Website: crate-barrel
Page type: billing-address
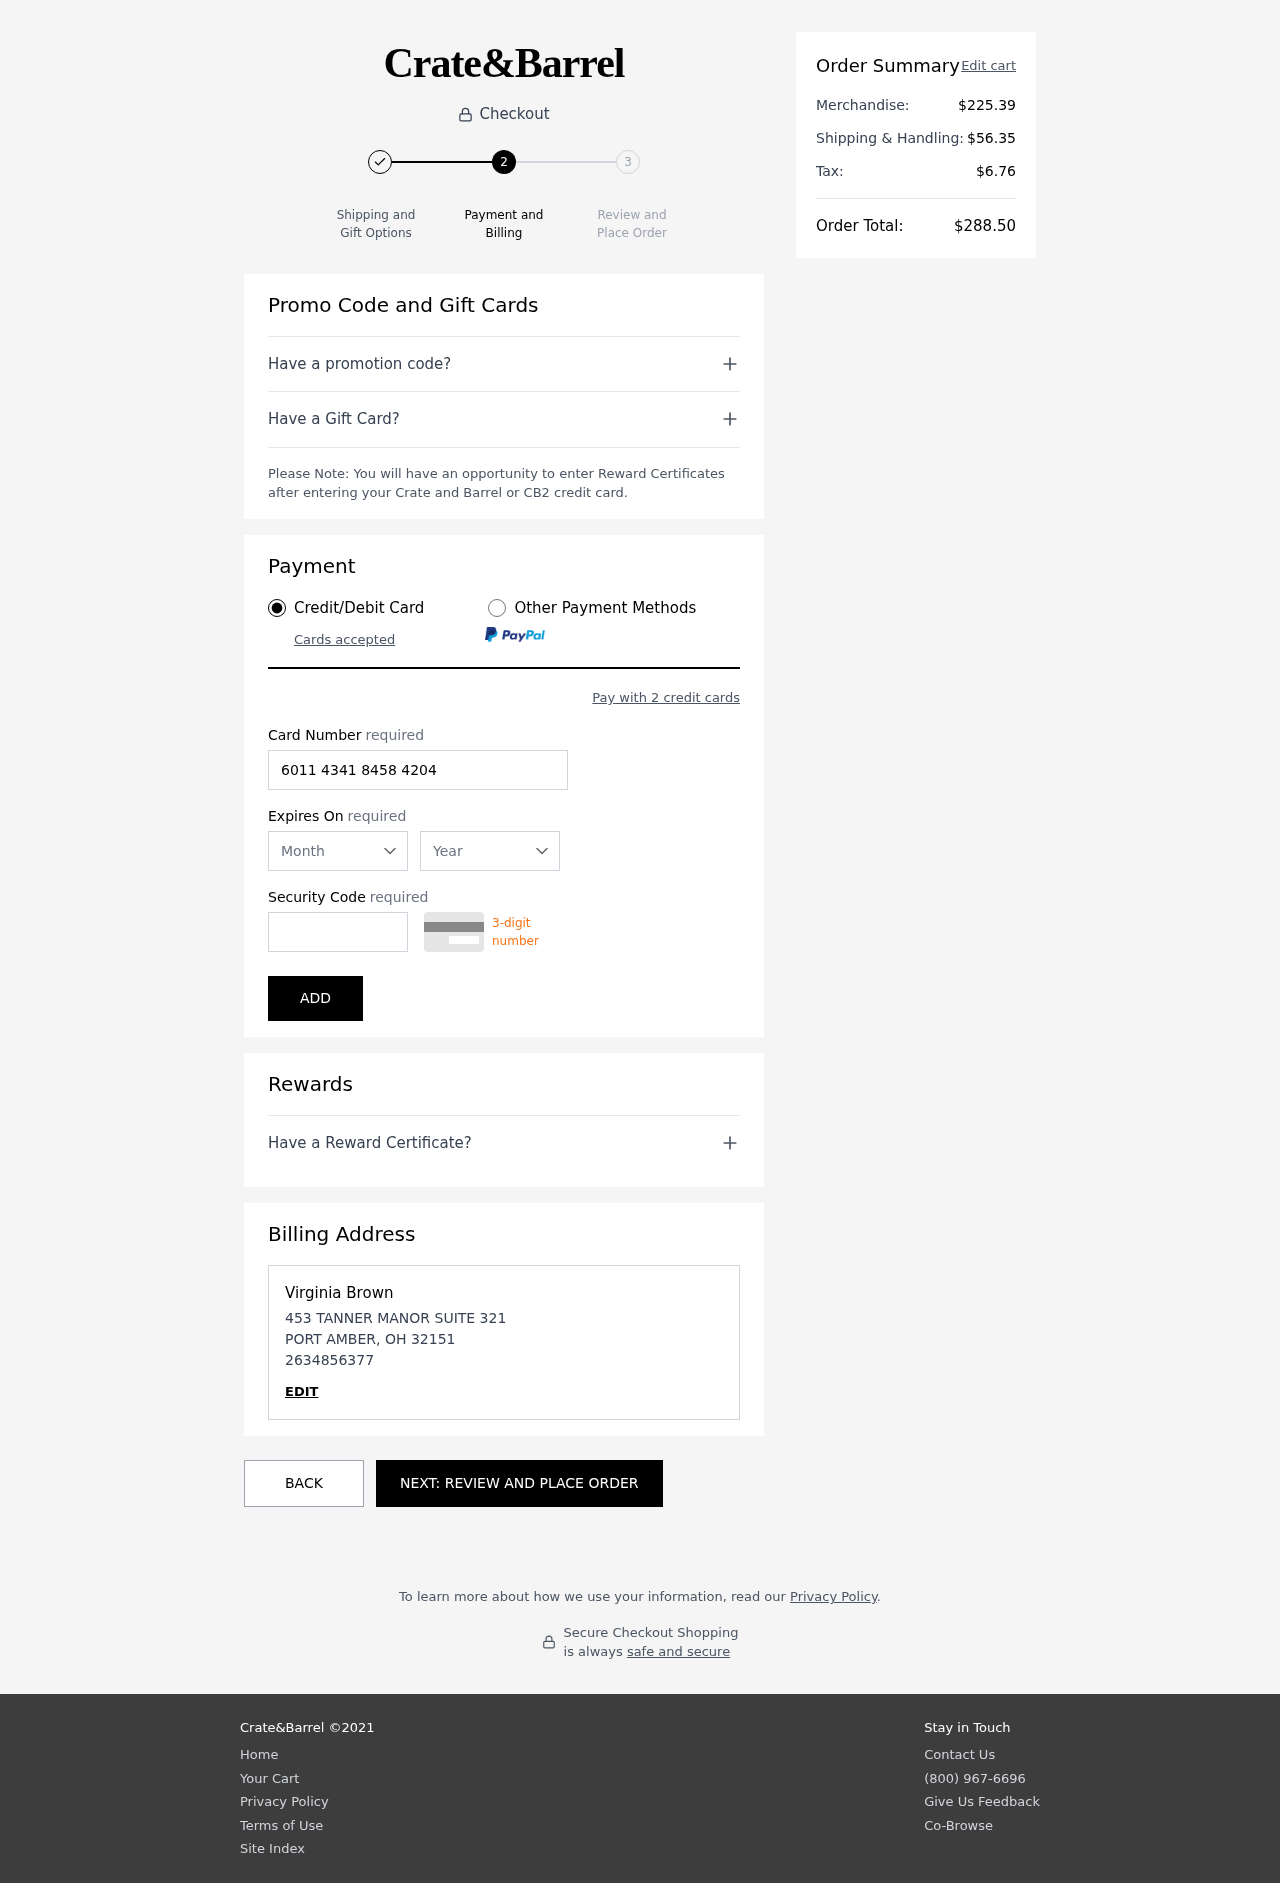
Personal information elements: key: PII_CARD_CVV
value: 251
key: PII_CARD_EXPIRY_MONTH
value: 11
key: PII_CARD_EXPIRY_YEAR
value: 28
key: PII_CARD_NUMBER
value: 6011 4341 8458 4204
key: PII_CITY
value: PORT AMBER
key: PII_FULLNAME
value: Virginia Brown
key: PII_PHONE
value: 2634856377
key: PII_POSTCODE
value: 32151
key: PII_STATE_ABBR
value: OH
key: PII_STREET
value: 453 TANNER MANOR SUITE 321
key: PII_FIRSTNAME
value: Virginia
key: PII_LASTNAME
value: Brown
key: PII_PHONE_LINE
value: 6377
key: PII_PHONE_SUFFIX
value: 6377
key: PII_POSTCODE_FULL
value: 32151
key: PII_STATE2
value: Virginia
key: PII_PHONE2
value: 2634856377
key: PII_PHONE3
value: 2634856377
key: PII_FULLNAME2
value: Virginia Brown
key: PII_FULLNAME3
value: Virginia Brown
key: PII_FIRSTNAME2
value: Virginia
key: PII_FIRSTNAME3
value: Virginia
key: PII_LASTNAME2
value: Brown
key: PII_LASTNAME3
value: Brown
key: PII_FIRSTNAME_DERIVED
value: Virginia
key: PII_LASTNAME_DERIVED
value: Brown
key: PII_PHONE_NUMERIC
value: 2634856377
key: PII_PHONE_LINE_NUMERIC
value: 6377
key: PII_PHONE_SUFFIX_NUMERIC
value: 6377
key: PII_POSTCODE_NUMERIC
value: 32151
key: PII_PHONE2_NUMERIC
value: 2634856377
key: PII_PHONE3_NUMERIC
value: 2634856377
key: PII_FULLNAME_DERIVED
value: Virginia Brown
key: PII_NAME_FULL_DERIVED
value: Virginia Brown
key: PII_PHONE_DIGITS
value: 2634856377
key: PII_PHONE_LAST4
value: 6377
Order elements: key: ORDER_SUBTOTAL
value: $225.39
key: ORDER_SHIPPING_COST
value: $56.35
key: ORDER_TAX
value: $6.76
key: ORDER_TOTAL
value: $288.50